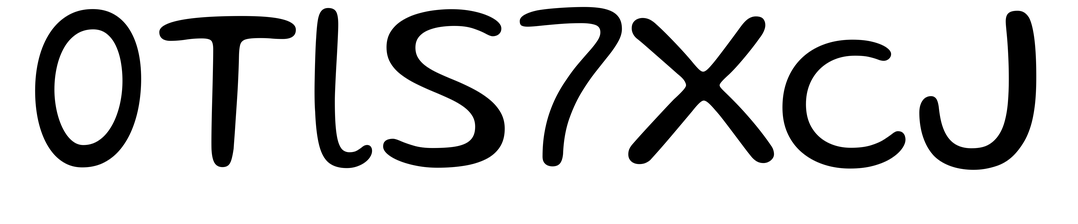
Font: Gluten_Light